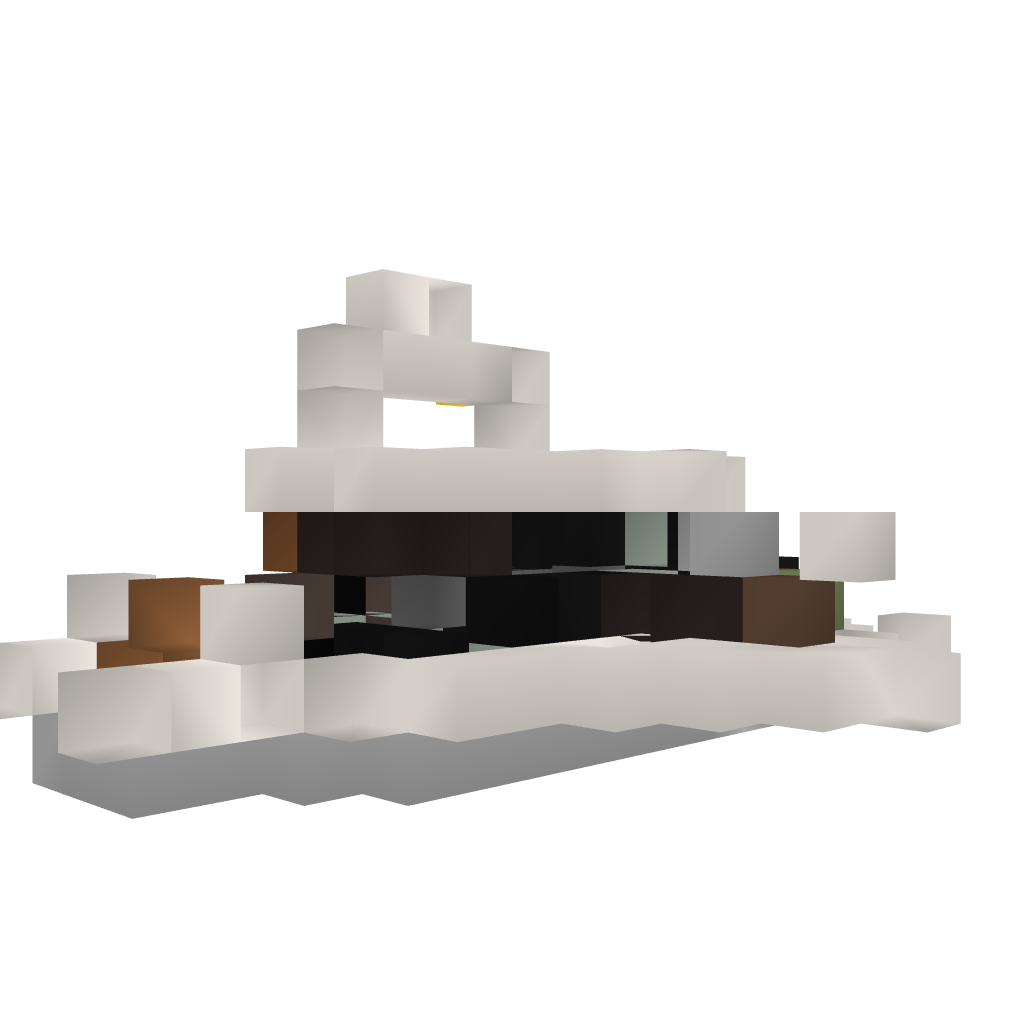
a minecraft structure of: Functional Alien Fighter